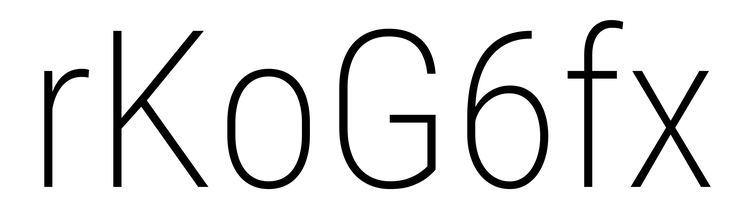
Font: Roboto_Condensed_ExtraLight